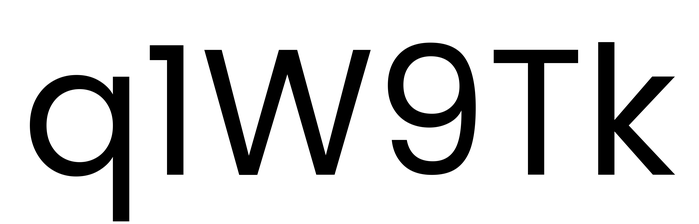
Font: Poppins-Regular